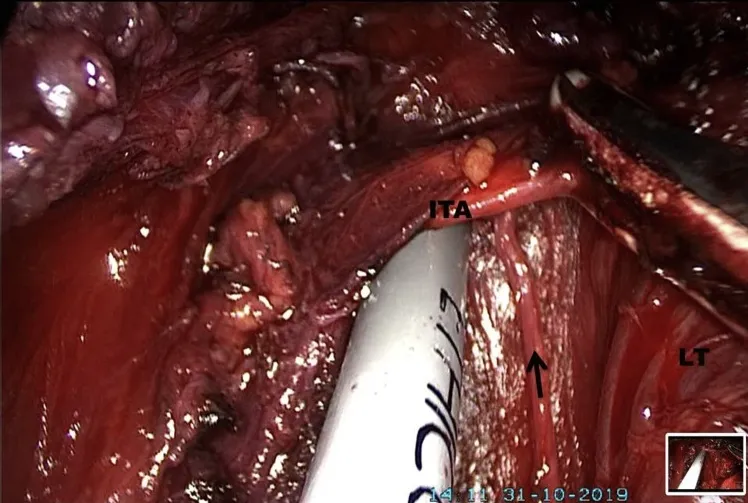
Recurrent laryngeal nerve dissection. Black arrow, left recurrent laryngeal nerve; LT, left thyroid lobe (Retracted); ITA, inferior thyroid artery.
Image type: medical_photograph (other_medical_photograph)